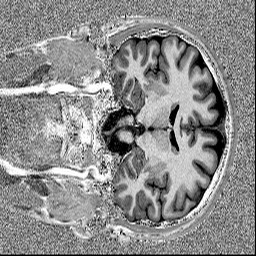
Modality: MP2RAGE
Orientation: coronal
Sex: male